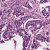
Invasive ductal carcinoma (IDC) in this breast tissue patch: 1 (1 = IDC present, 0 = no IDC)